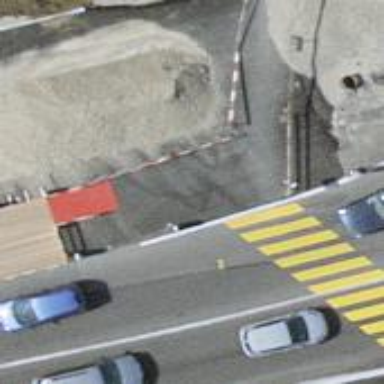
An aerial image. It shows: Road with traffic signals.